Interaction volume radius: 5 \u00c5
Interaction volume height: 10 \u00c5
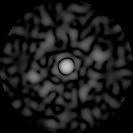
Disorder parameter: 0.7794